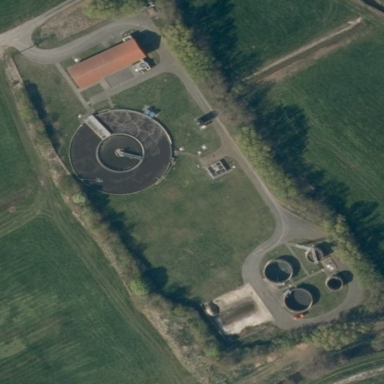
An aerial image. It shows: View of wastewater plant.